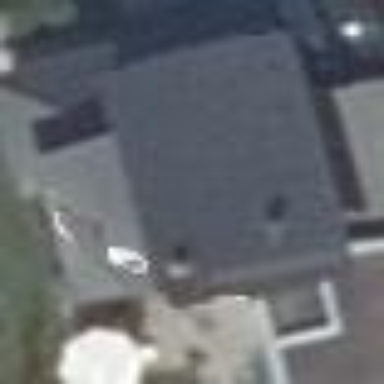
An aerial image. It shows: Residential building with gabled roof oriented along the structure. The roof color is grey.